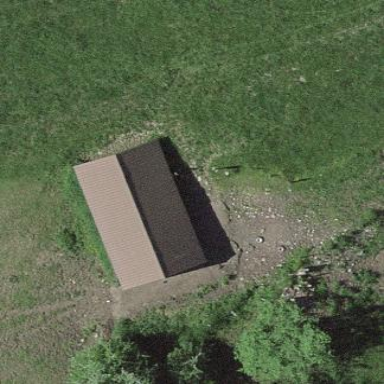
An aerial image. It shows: Cabin is depicted in the image.